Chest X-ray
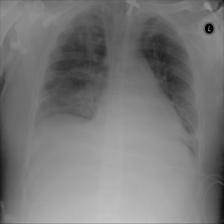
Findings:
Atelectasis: negative
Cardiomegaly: negative
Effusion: negative
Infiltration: negative
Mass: negative
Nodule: negative
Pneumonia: negative
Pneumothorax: negative
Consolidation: negative
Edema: negative
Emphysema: negative
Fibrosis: negative
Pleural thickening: negative
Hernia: negative